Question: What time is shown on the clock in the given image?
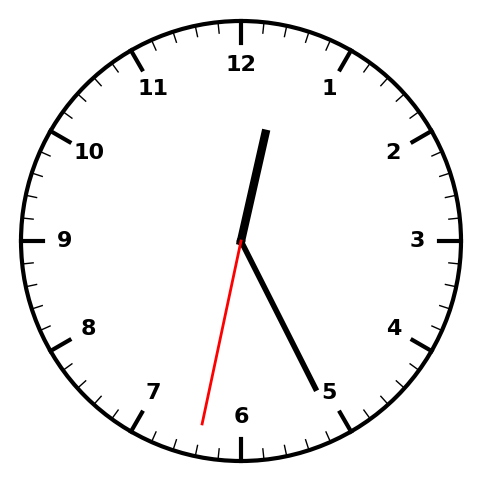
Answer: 12:25:32